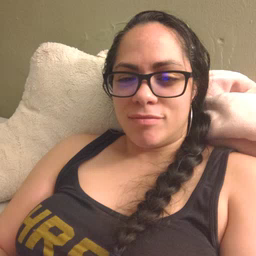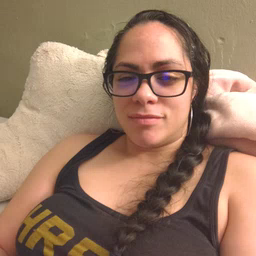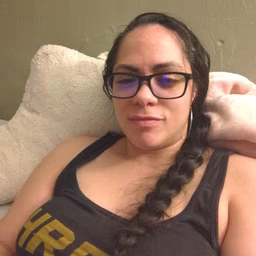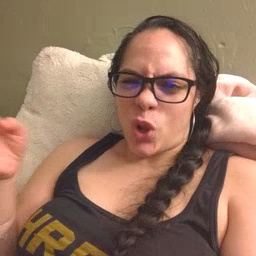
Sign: close